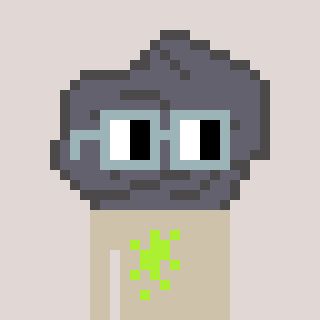
a pixel art character with square dark gray glasses, a rock-shaped head and a bege-colored body on a warm background